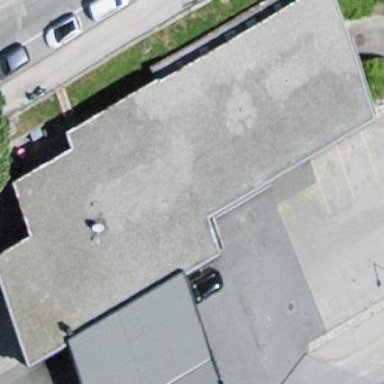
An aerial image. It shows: Industrial building.